Question:
I've created my own Graph Editor and Outliner, my problem is that I want to be able to keep the previously selected object selected in my Outliner so that it continues to display on the Graph Editor, but I'm also still able to select the attributes of that object and have the Graph Editor update.
The effect I'm trying to get is what you get from the 'Auto Load Selected Objects' feature in Autodesk Maya's Graph Editor.
I've tried a few things with the 'selectionConnections', but I haven't quite got my head around it. I can keep the Outliner and Graph Editor from changing by using the 'lock = 1' code, but the Graph Editor no longer updates with the attributes of the selected object.
Here's what I have so far:
'''
import maya.cmds as mc
mc.window( w = 500 )
mc.paneLayout( configuration = 'vertical2', swp = 1, ps = [ 2, 70, 0 ] )
mc.frameLayout( w = 150, h = 100, lv = 0 )
mc.outlinerEditor( mainListConnection = 'modelList',
selectionConnection = 'modelList',
showShapes = 1,
showReferenceNodes = 0,
showReferenceMembers = 0,
showAttributes = 1,
showSelected = 0,
highlightActive = 1,
showAnimCurvesOnly = 0,
autoExpand = 1,
showConnected = 1,
showDagOnly = 0,
ignoreDagHierarchy = 1,
expandConnections = 0,
showCompounds = 0,
showNumericAttrsOnly = 0,
autoSelectNewObjects = 0,
doNotSelectNewObjects = 1,
transmitFilters = 0,
showSetMembers = 1,
setFilter = 'defaultSetFilter',
lck = 1 )
mc.setParent( '..' )
mc.frameLayout( w = 1, h = 100, lv = 0 )
mc.animCurveEditor( mlc = 'modelList', dak = 1, di = 0, dat = 'off' )
mc.setParent( '..' )
mc.showWindow()
'''
The issue is that when I deselect the object the Outliner highlight turns off the object and the Graph Editor goes blank. I want this to ignore new selections and keep the current object selected, but still able to individually select the attributes.
I hope this makes sense.
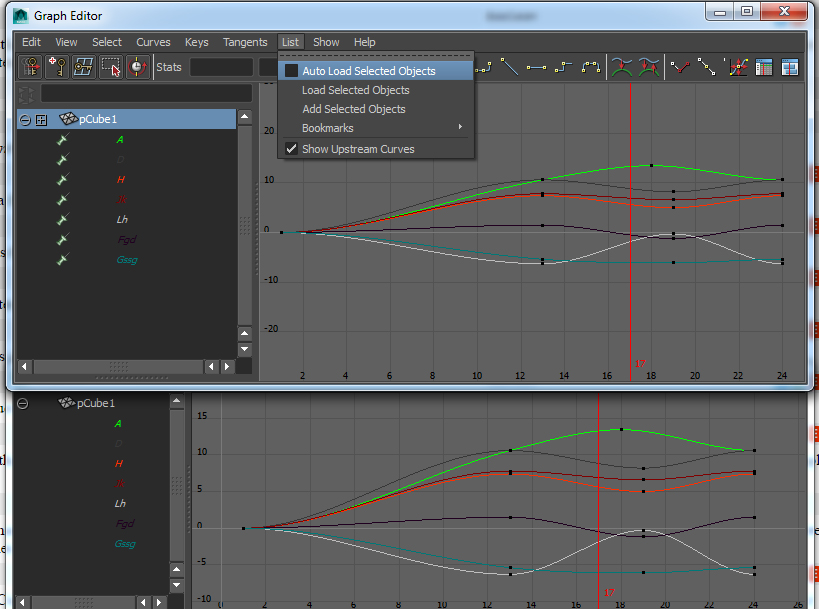
Answer: ### Update
Ok, I think I've got an answer for this:
'''
import maya.cmds as mc
Xsl = (mc.ls (sl=1, sn=1))[0]
def toastFUNC (arg=0):
mc.animCurveEditor (curveEditor, e=1, lck=1)
mc.window(w=500)
mc.paneLayout( configuration='vertical2', swp=1, ps=[2, 70, 0] )
mc.frameLayout(w=150, h=100, lv=0)
mc.outlinerEditor(mlc='modelList', slc='modelList', showReferenceNodes=0, showReferenceMembers=0, showAttributes=1, showSelected=0, highlightActive=1, showAnimCurvesOnly=0, autoExpand=1,
showConnected=1, showDagOnly=0, ignoreDagHierarchy=1, expandConnections=0, showCompounds=0, showNumericAttrsOnly=0,
autoSelectNewObjects=0, doNotSelectNewObjects=1, transmitFilters=0, showSetMembers=1, setFilter='defaultSetFilter', lck=1, sec=toastFUNC)
mc.setParent('..')
mc.frameLayout(w=1, h=100, lv=0)
curveEditor = mc.animCurveEditor(mlc='modelList', slc='modelList', dak=1, di=0, dat='off', lck=1)
mc.setParent('..')
mc.showWindow()
'''
If anyone has any tips for using the selectionConnection I'd still love to hear some :)